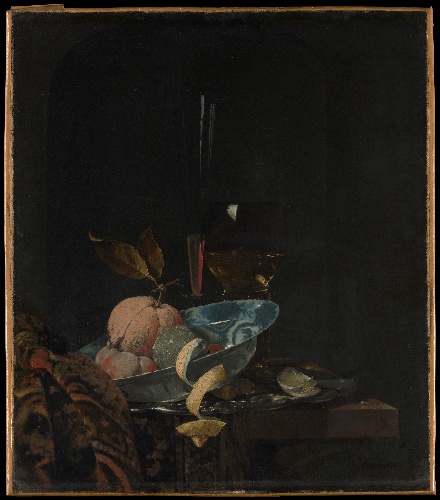
Title: Still Life with Fruit, Glassware, and a Wanli Bowl
Artist: Willem Kalf
Artist bio: Dutch, Rotterdam 1619–1693 Amsterdam
Date: 1659
Object type: Painting
Classification: Paintings
Medium: Oil on canvas
Dimensions: 23 x 20 in. (58.4 x 50.8 cm)
Department: European Paintings
Credit line: Maria DeWitt Jesup Fund, 1953
Accession year: 1953
Repository: Metropolitan Museum of Art, New York, NY
Tags: Fruit|Still Life|Bowls|Lemons